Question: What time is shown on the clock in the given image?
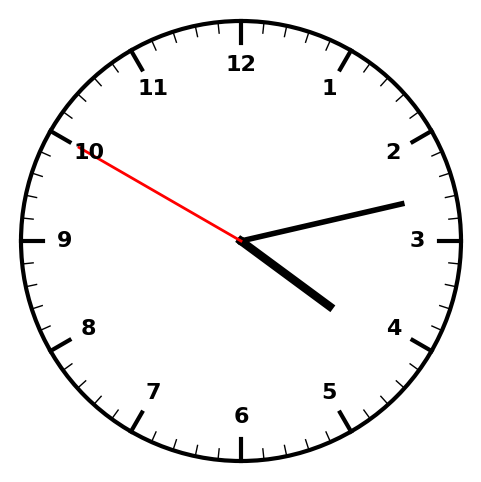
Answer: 04:12:50